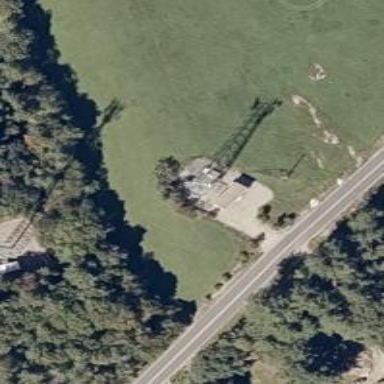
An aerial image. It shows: Mast tower used for communication.